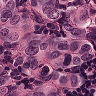
Metastatic tissue present: yes